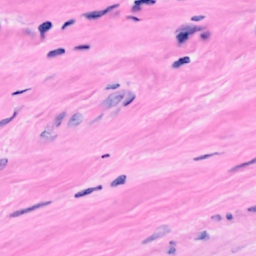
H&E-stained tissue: Breast